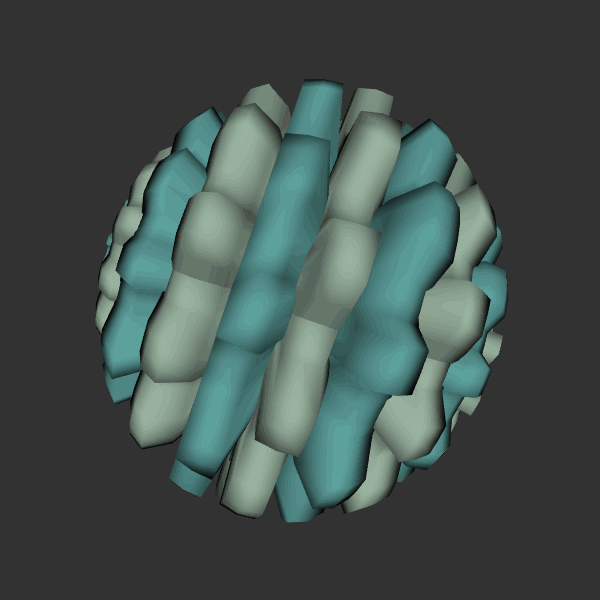
Background: dark